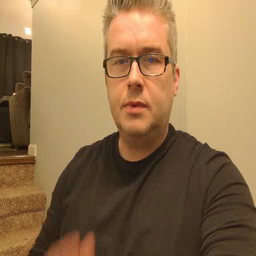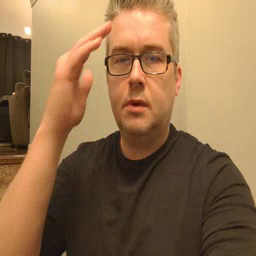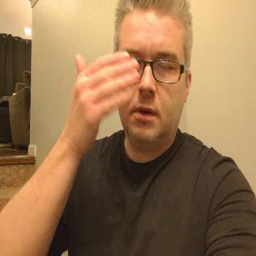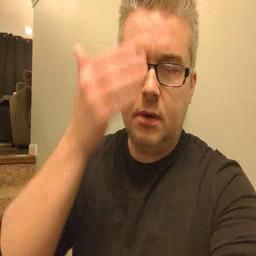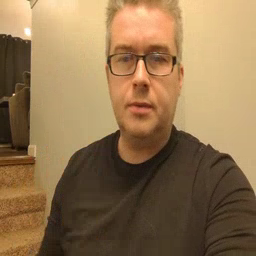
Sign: sleepy